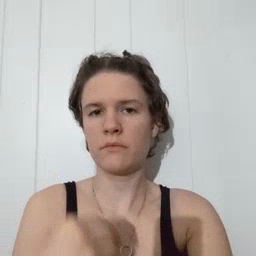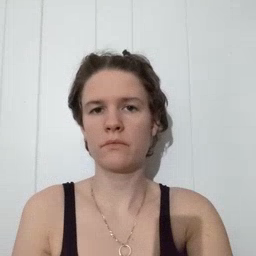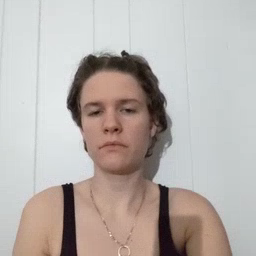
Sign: sleepy